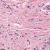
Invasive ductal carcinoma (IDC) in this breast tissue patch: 1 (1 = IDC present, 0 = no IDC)